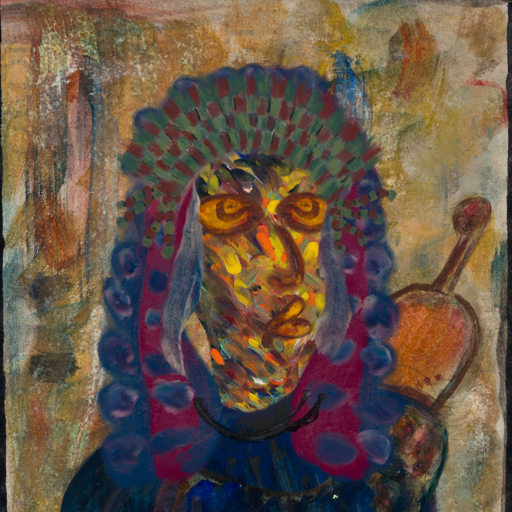
Background: Pipe, Head And Neck Side: An_Impression, Face Side: Comrade, Bust: Pipe, Hair Side: Hill_Girl, Head Accessory: After_Raid_Crown, Second Necklace: Blank, Necklace: Orphan, Baby: Blank